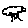
Label: tree